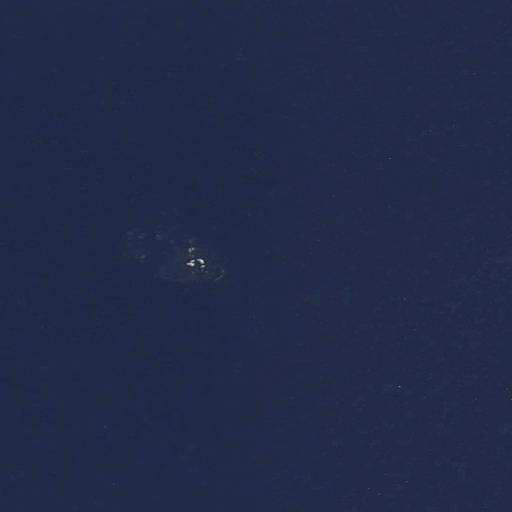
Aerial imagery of island in Maine named Calf Island containing only open water